Question: The data:

I want to remove duplicates from "Borough" without deleting the rows, I only need only one value for each
'''
g2 = dfff.groupby(['Postcode'])["Borough"].agg( ','.join)
g3 = dfff.groupby(['Postcode'])["Neighbourhood"].agg( ','.join)
df2=pd.DataFrame(g2)
df3=pd.DataFrame(g3)
df4 = pd.merge(df2, df3, on='Postcode')
'''
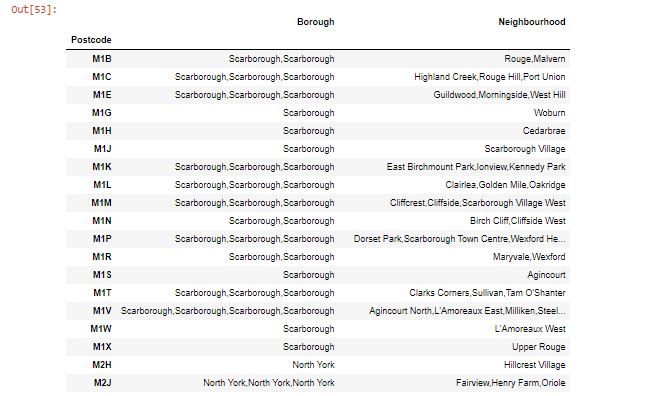
Answer: Try this:
'''
# setup
df = pd.DataFrame({
"data": ['scarborough, scarborough, scarborough', 'london,london', 'north york, north york', 'test,test']
})
# logic
def custom_dedup(s):
return [*set([_.strip() for _ in s.split(',')])][0]
df['data'].apply(custom_dedup)
'''
How it works
1. split(): split the string on commas, which yields a list
2. strip(): remove outer spaces from the each string in the list
3. set(): get the unique elements from that list
4. ...[0]: we assume there's only one element per set, so take the first element
Input:
'''
data
0 scarborough, scarborough, scarborough
1 london,london
2 north york, north york
3 test,test
'''
Output:
'''
0 scarborough
1 london
2 north york
3 test
'''